Field crop: tomato
Growth stage: 2
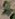
Species: solanum